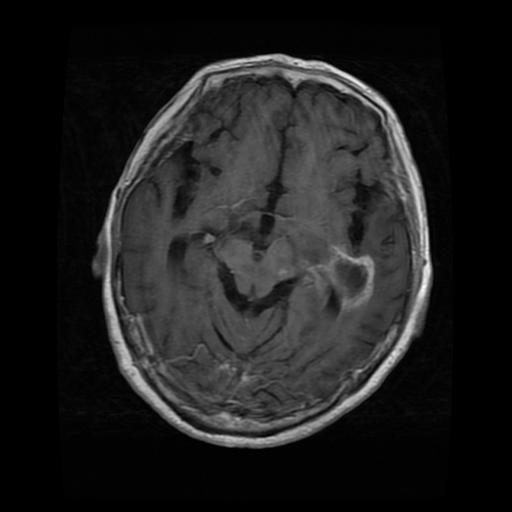
Label: glioma